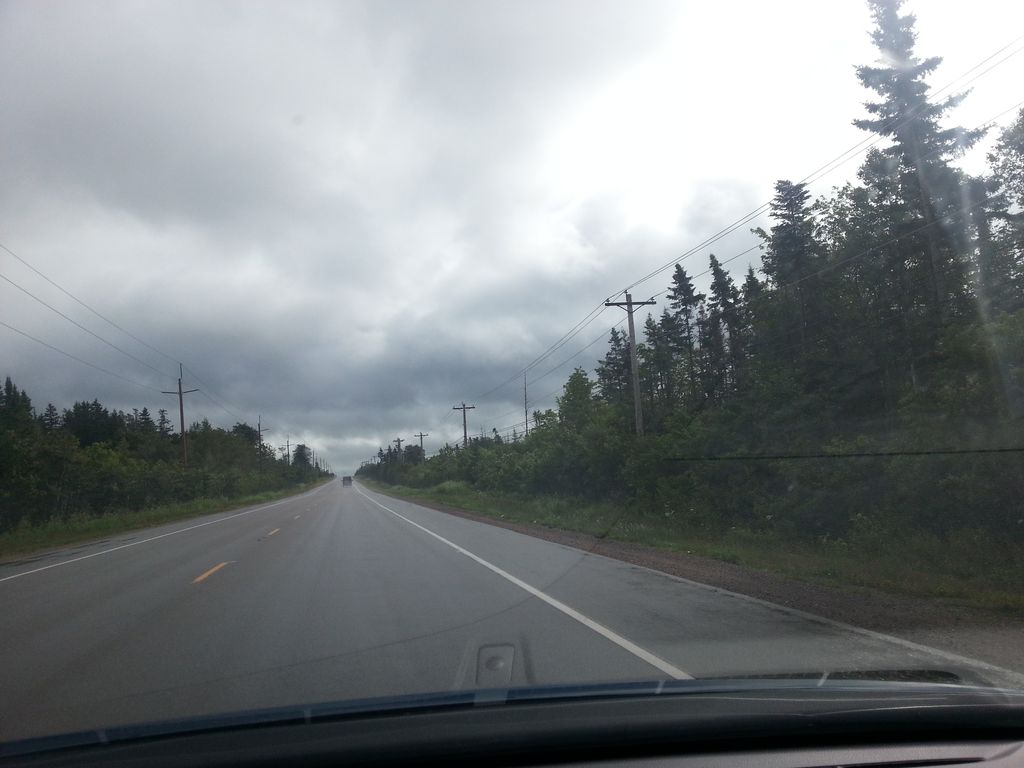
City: charlottetown